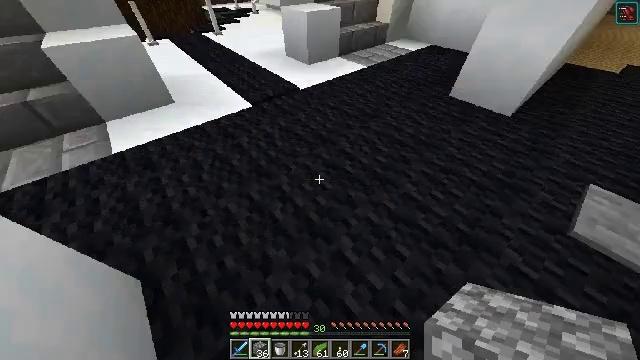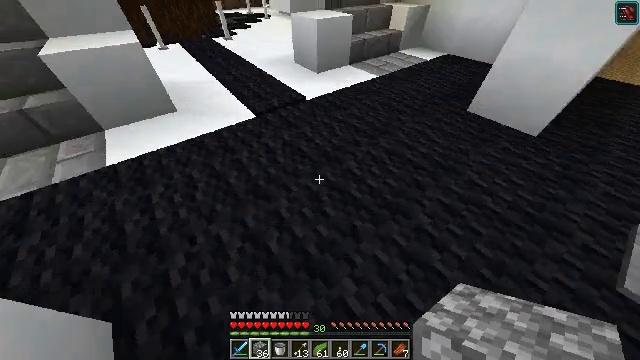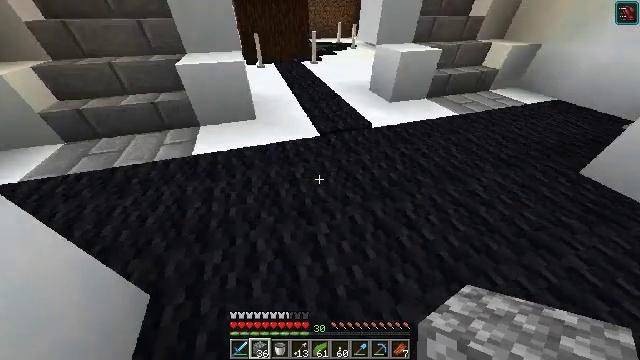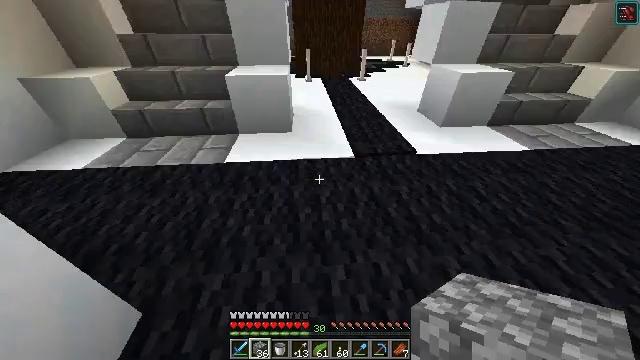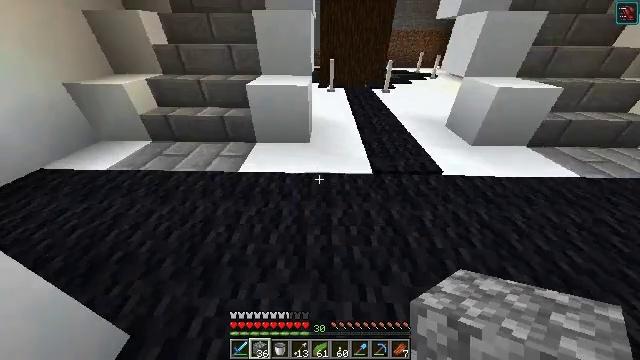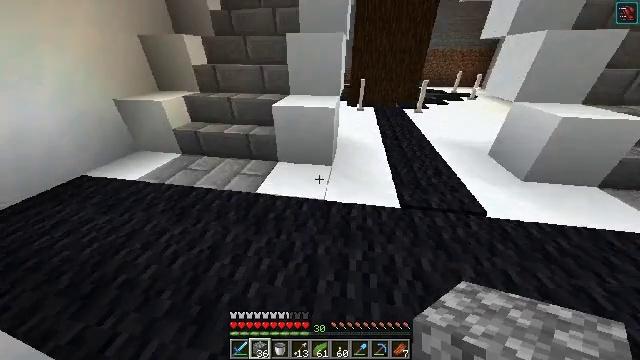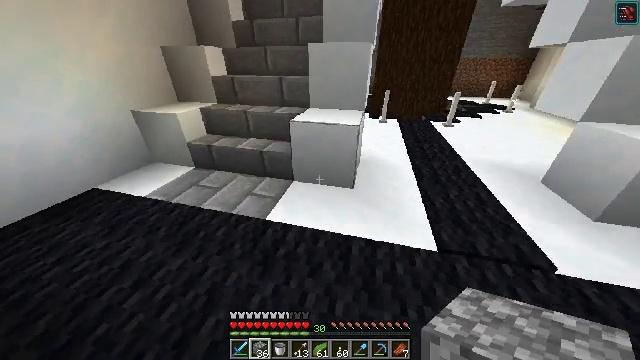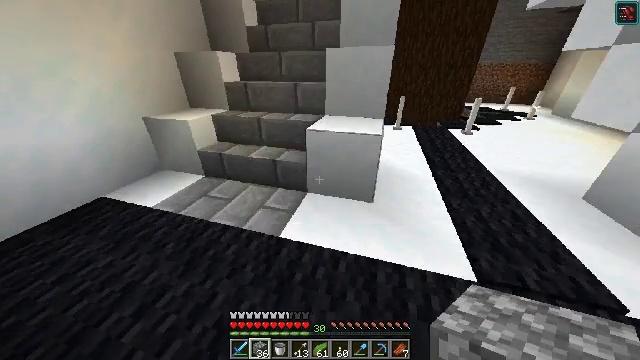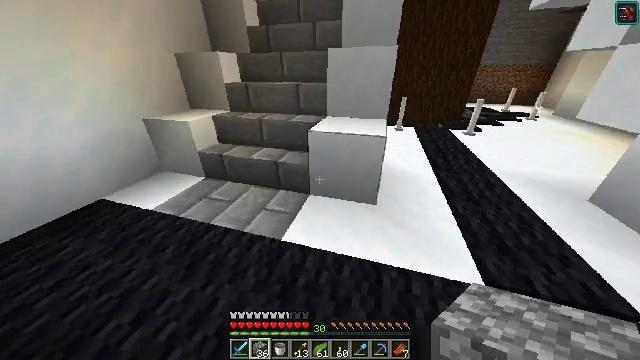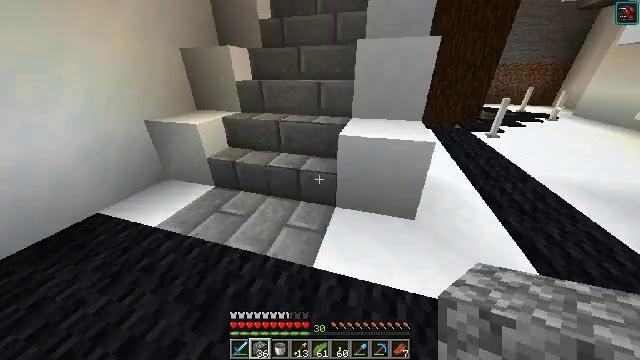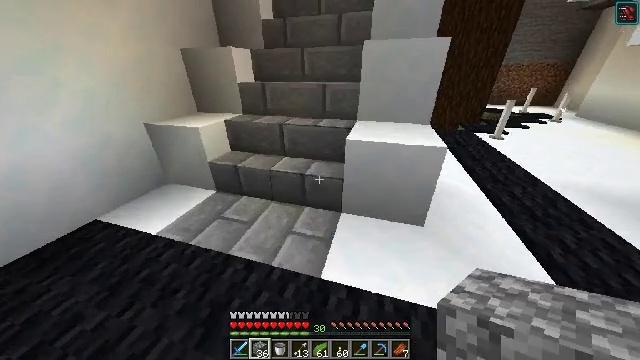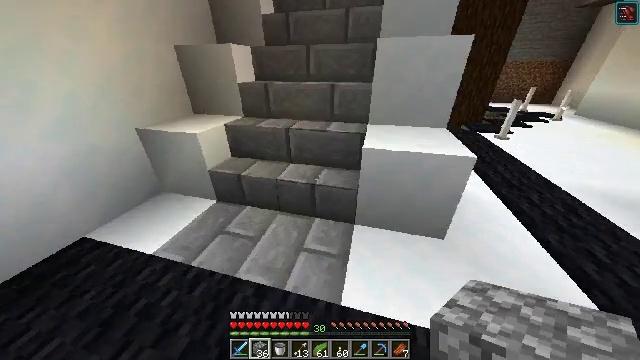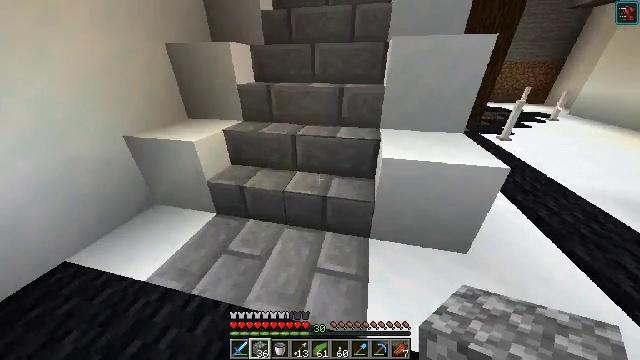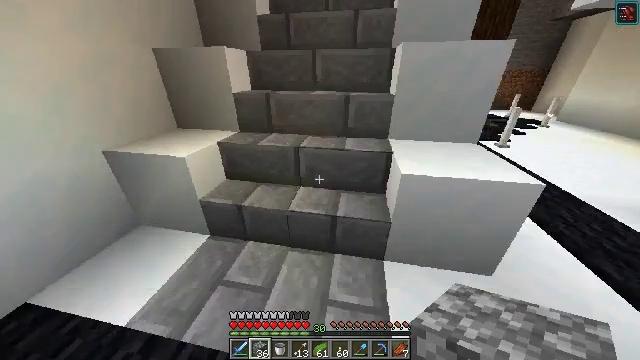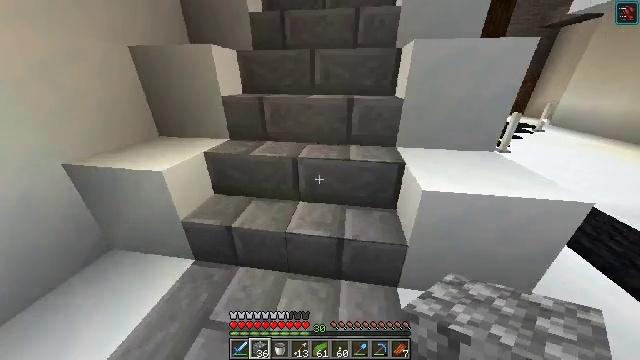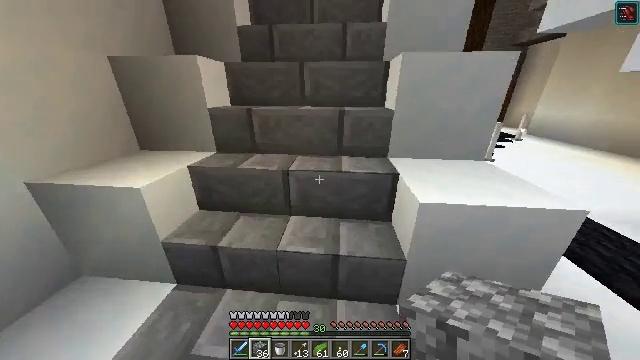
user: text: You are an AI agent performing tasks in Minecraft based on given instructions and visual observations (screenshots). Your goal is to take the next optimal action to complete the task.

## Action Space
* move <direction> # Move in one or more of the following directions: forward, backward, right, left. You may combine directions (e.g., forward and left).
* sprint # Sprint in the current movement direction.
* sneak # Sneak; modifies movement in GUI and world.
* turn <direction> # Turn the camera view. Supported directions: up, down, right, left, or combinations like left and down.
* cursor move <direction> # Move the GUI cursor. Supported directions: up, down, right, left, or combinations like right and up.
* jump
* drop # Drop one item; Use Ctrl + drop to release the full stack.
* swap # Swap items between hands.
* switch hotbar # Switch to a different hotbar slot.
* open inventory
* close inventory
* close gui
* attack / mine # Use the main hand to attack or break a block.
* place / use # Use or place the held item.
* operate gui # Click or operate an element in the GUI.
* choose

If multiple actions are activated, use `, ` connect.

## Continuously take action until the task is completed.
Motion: motion action
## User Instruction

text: Smash the stone slab to collect it.
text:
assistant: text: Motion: move forward, turn left
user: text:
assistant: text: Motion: move forward, turn left and up
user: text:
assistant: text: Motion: move forward, turn left and up
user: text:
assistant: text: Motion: move forward, turn left and up
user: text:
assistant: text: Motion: move forward, turn left and up
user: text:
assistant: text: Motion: move forward and move left, turn left and up
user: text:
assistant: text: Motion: move forward and move left, turn left and up
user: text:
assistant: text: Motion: move forward and move left
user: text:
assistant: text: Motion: move forward and move left
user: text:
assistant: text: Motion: move forward and move left
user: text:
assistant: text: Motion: move forward and move left, turn right
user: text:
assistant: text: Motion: move forward and move left, turn right
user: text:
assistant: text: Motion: move forward, turn right and up
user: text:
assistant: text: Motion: move forward, turn right and up
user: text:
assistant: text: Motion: move forward, turn right and up
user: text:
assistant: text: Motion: move forward
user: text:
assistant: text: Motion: move forward
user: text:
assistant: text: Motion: move forward, turn up
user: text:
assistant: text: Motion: move forward, turn right and up
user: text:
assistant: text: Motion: move forward, turn up
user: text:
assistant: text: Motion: move forward, turn up
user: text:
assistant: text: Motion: move forward
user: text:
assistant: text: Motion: move forward
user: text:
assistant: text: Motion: move forward, turn down
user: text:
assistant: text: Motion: move forward, turn right
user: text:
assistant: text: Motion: move forward
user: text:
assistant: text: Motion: move forward
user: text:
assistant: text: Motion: move forward
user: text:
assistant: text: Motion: move forward
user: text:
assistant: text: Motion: move forward